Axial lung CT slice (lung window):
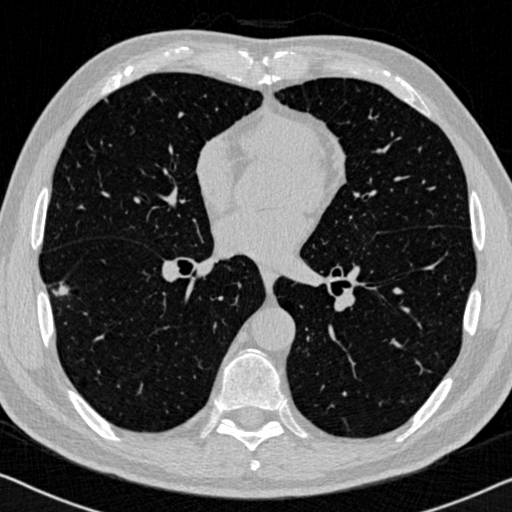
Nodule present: yes
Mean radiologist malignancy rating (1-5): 4.25